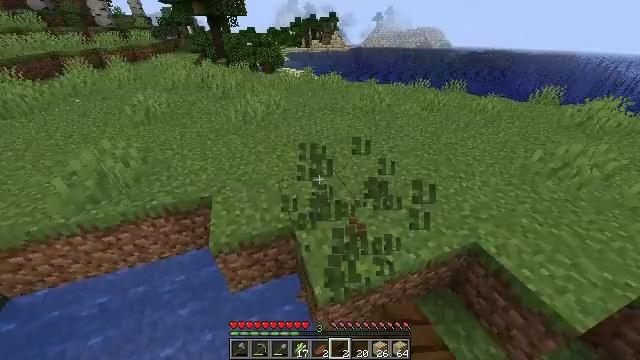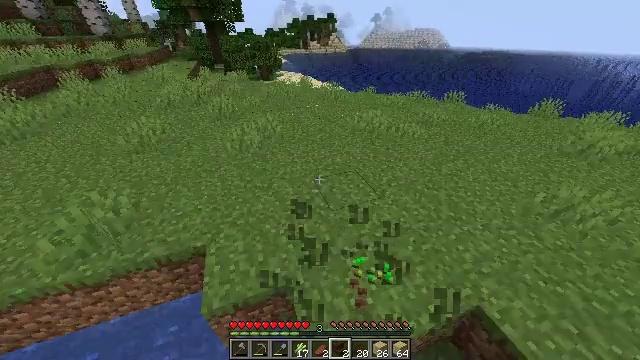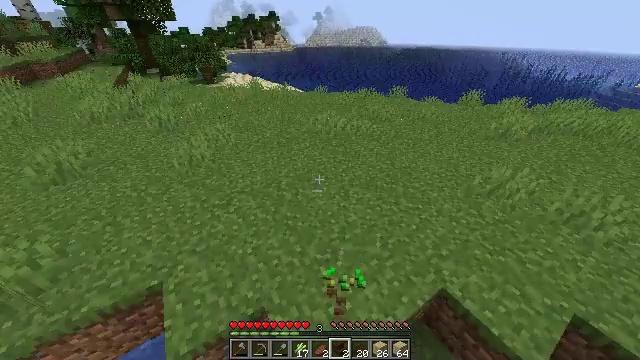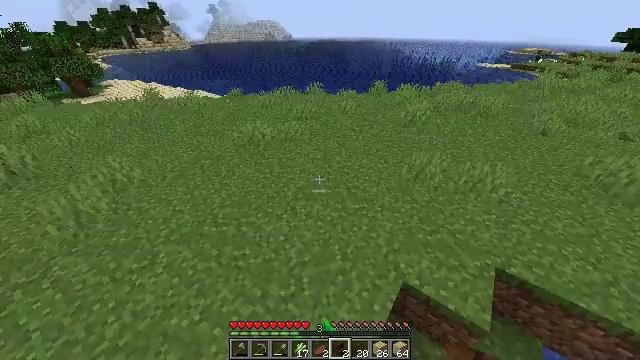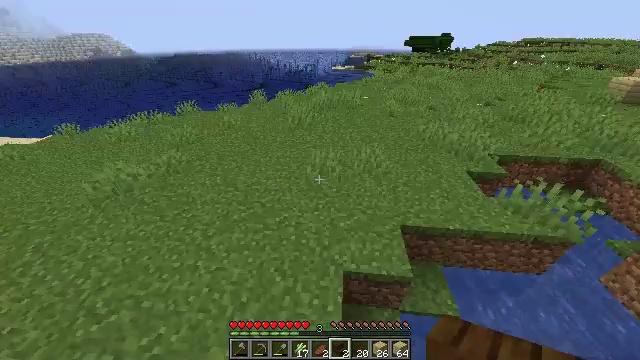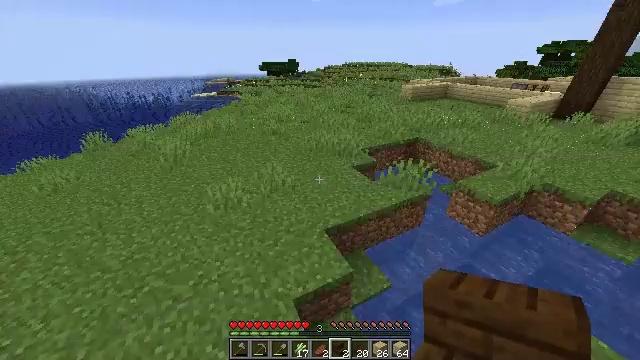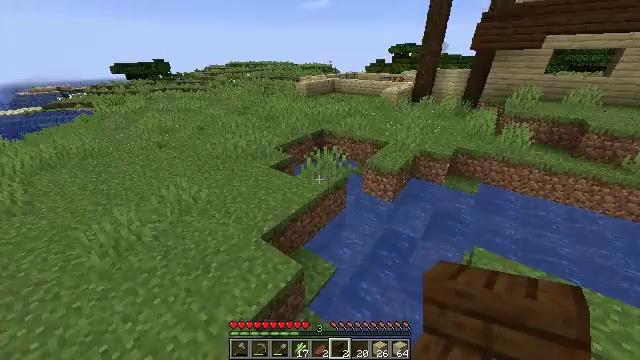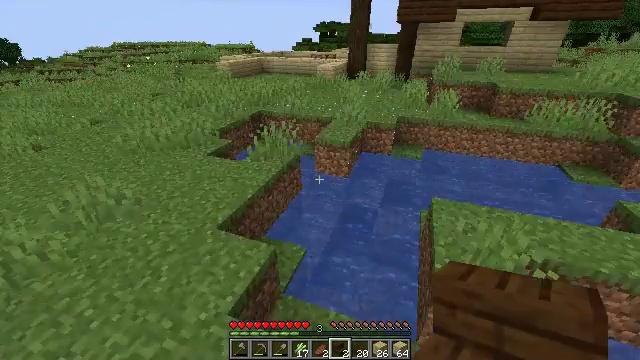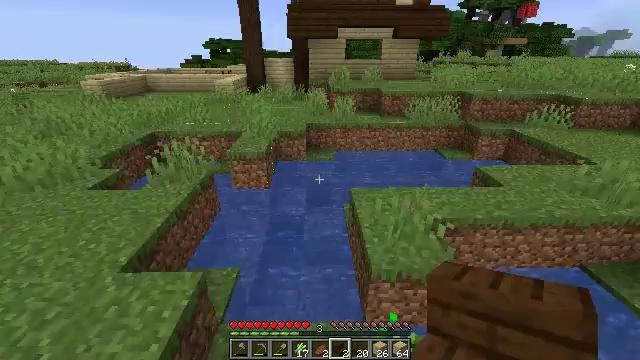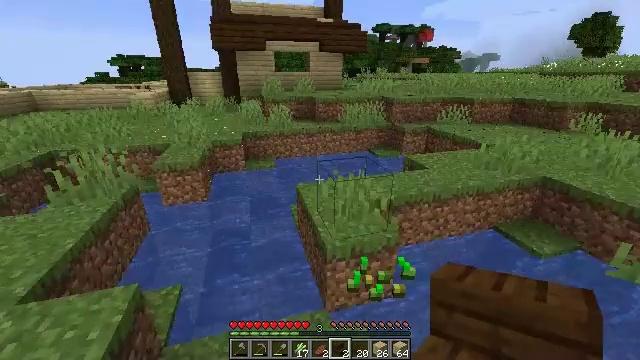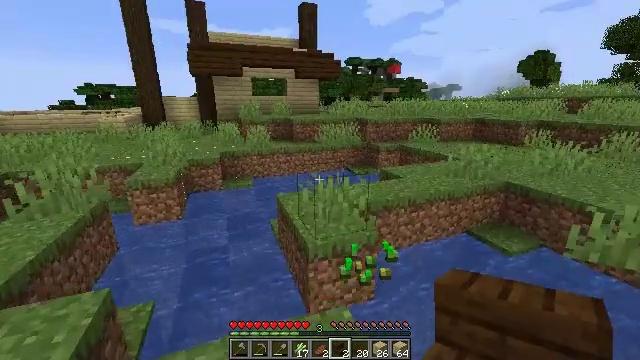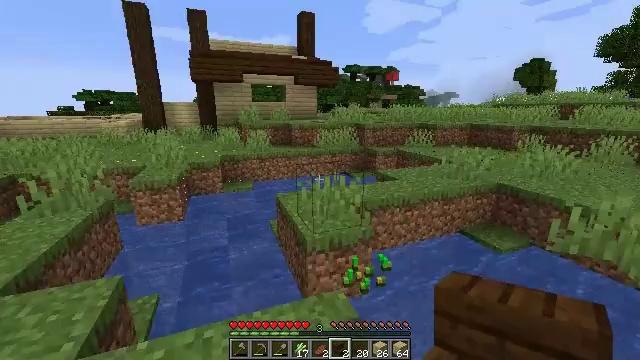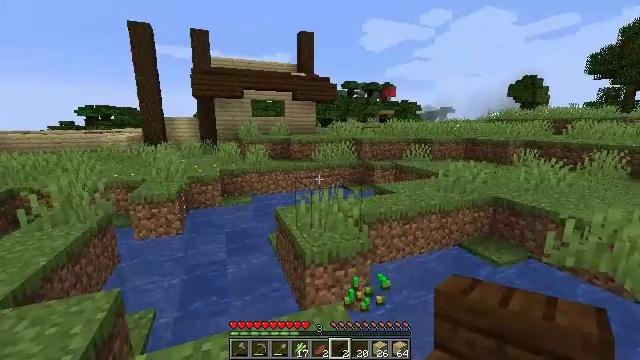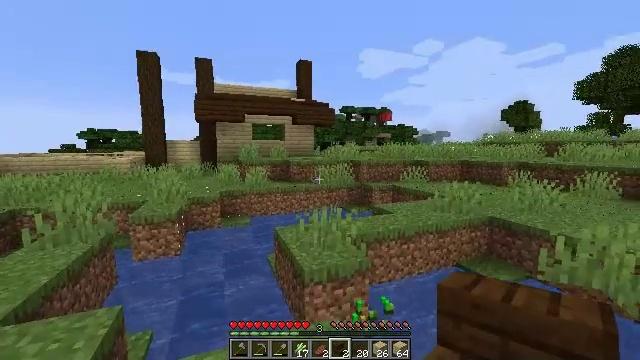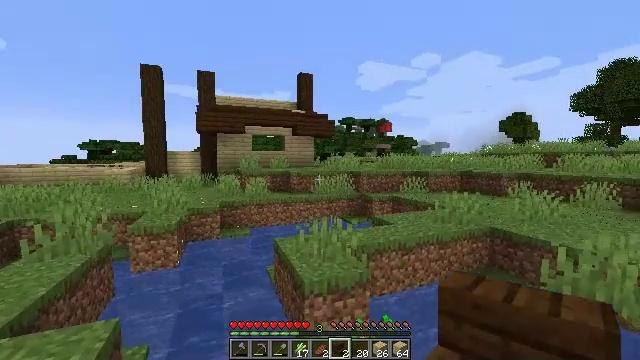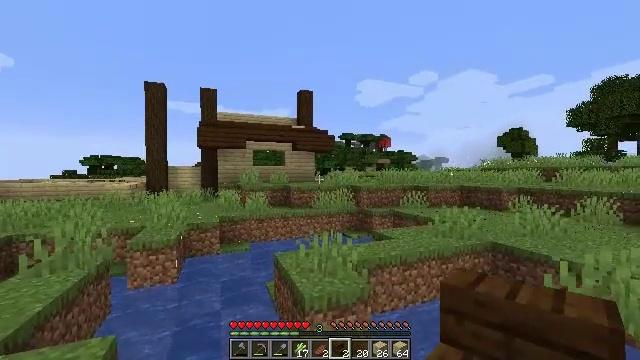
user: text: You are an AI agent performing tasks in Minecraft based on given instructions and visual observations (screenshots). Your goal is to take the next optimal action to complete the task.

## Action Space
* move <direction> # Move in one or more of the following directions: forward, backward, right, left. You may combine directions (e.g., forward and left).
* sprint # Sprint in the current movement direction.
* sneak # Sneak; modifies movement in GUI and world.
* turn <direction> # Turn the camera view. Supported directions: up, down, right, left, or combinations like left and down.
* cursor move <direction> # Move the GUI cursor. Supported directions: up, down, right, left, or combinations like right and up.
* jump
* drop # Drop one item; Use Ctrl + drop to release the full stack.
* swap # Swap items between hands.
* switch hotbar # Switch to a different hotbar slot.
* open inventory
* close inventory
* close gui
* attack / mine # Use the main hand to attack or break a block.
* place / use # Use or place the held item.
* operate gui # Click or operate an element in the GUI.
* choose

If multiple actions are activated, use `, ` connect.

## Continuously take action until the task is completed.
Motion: motion action
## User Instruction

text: Use a tool to break the dark oak slab.
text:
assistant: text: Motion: move forward, sprint, jump
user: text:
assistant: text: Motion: move forward, sprint, turn right
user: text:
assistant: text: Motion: move forward, sprint, turn right and down
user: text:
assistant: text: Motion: move forward and move left, sprint, turn right and up
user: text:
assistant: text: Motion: move back and move left, turn right and up
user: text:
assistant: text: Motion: move back and move left, turn right
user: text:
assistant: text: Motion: move back and move left, turn right and down
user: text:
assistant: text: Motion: move back, turn right and up
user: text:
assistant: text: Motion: move back, turn right and up
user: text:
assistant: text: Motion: turn right and up
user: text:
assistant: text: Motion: turn up
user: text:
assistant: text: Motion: turn up
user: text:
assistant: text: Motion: turn up
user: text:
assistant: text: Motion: turn up
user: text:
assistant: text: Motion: turn up
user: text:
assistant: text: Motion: move right, turn up
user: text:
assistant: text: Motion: move right, turn left
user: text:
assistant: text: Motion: move forward
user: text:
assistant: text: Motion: move forward
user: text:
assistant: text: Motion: move forward
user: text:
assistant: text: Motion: move forward, turn left and down
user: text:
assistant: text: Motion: move forward, turn left
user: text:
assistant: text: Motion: move forward
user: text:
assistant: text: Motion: no_op
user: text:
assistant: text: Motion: no_op
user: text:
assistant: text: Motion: turn left
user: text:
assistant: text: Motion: move back, turn left
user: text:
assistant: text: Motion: move back, turn left
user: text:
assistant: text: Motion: move back
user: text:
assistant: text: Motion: move back and move right